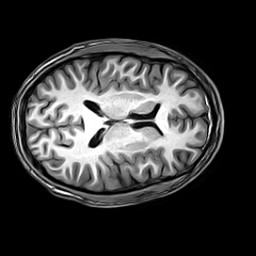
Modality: T1w
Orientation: axial
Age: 26
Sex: male